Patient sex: M
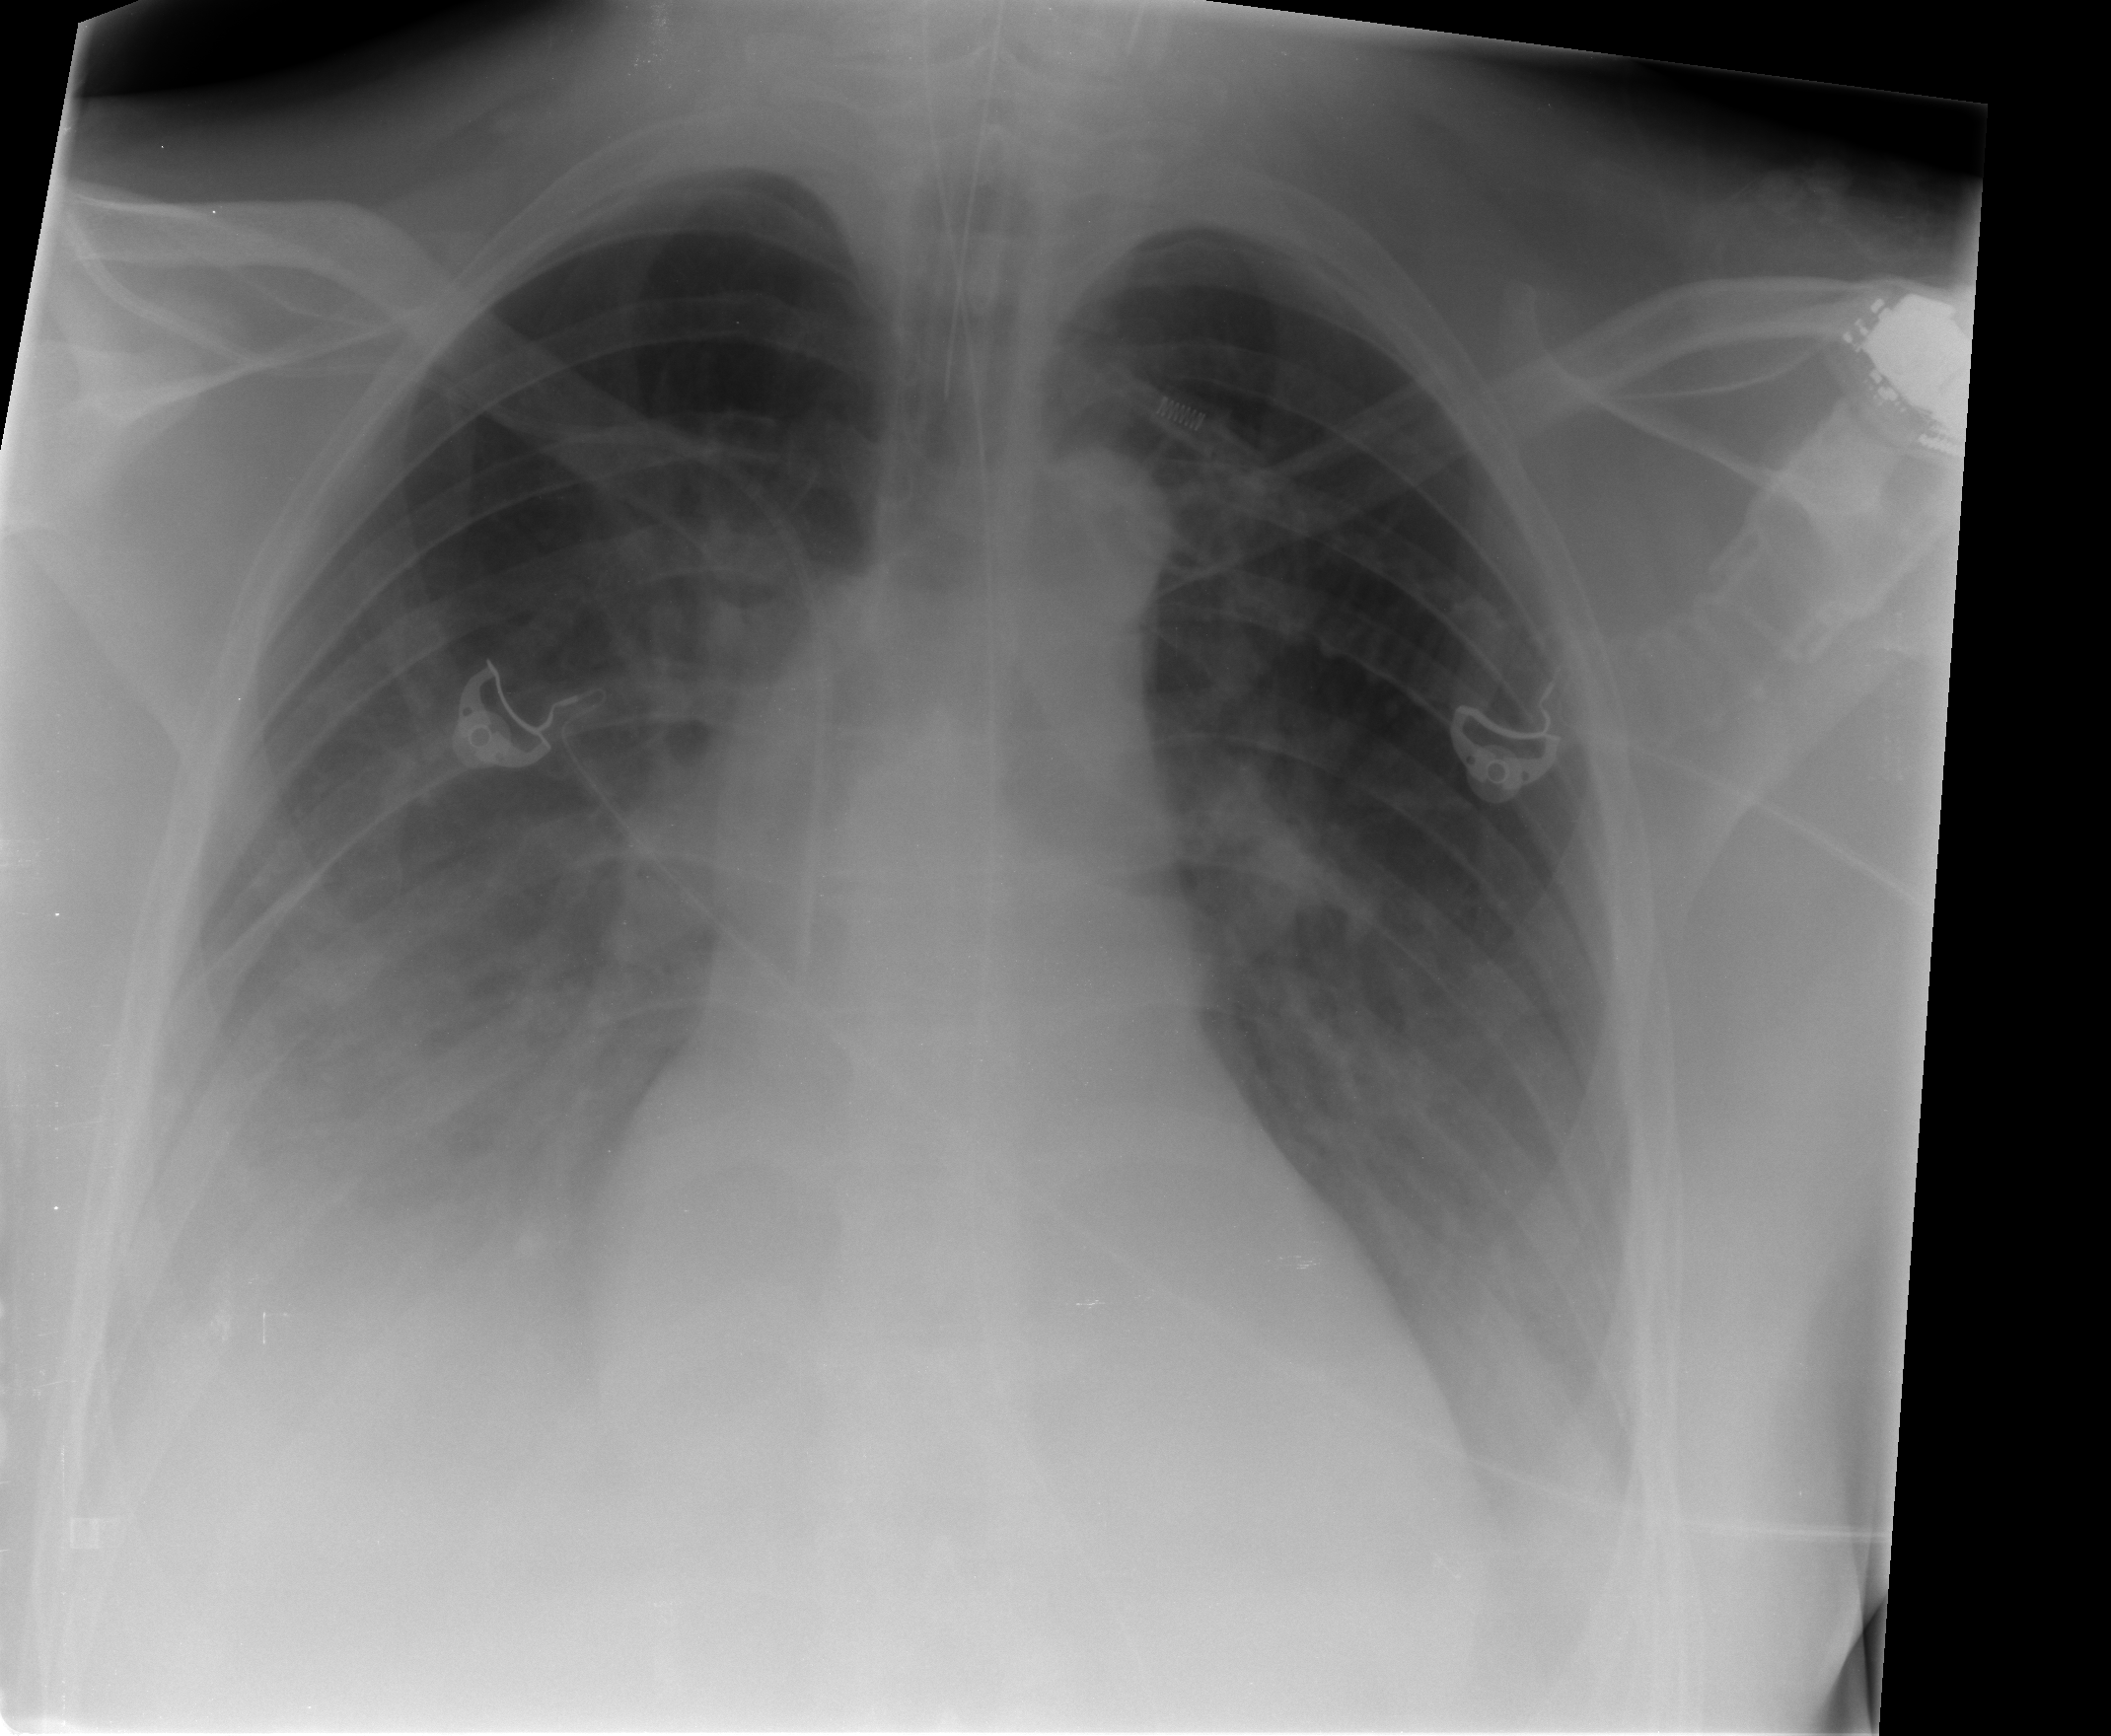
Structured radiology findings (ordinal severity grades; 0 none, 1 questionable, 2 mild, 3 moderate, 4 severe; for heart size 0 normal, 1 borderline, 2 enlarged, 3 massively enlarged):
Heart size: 2
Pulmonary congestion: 0
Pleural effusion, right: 2
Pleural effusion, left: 2
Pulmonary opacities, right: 0
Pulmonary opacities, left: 0
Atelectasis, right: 2
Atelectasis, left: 2